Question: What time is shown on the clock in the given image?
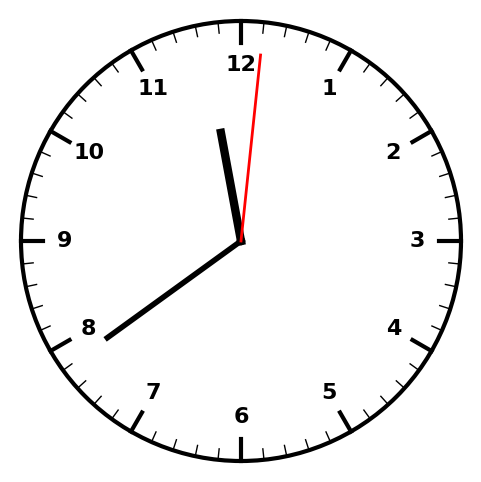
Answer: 11:39:01